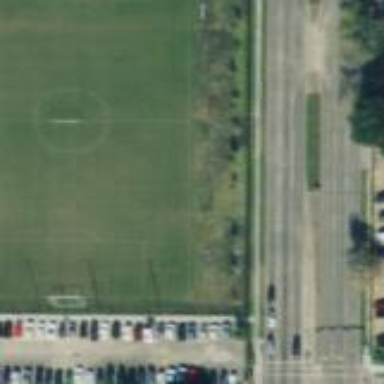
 providing leisure land for sports activities."